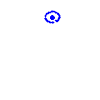
Particle: electron